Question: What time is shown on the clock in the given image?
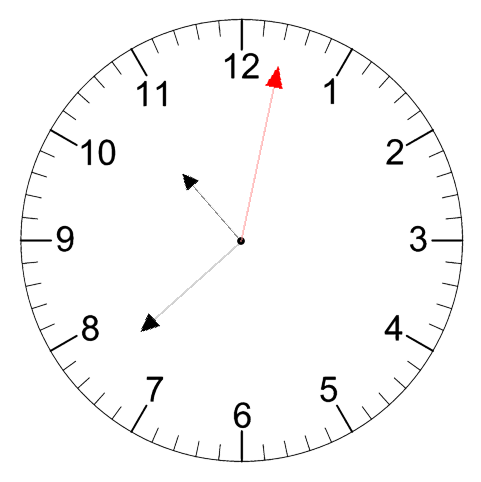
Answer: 10:38:02